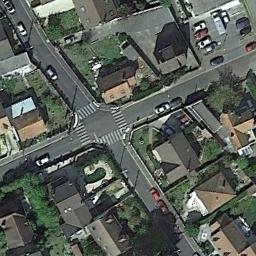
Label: intersection